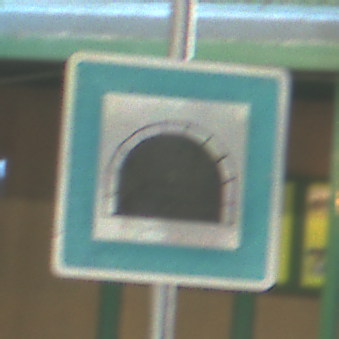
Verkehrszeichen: Tunnel
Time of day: MorningAfternoon
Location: Roofed (Special)
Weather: NotSpecified
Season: NotSpecified
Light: Artificial